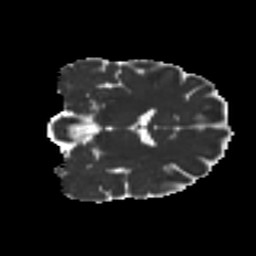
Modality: MD
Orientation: coronal
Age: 51
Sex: female
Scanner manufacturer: ge
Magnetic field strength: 3 T
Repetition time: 7.8 s
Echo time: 0.0606 s